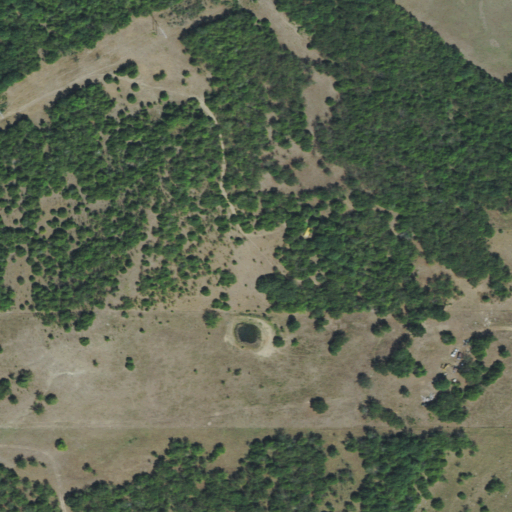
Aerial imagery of mountain in Oklahoma named Bald Mountain containing deciduous forest, grassland, mixed forest, and shrub